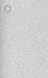
Label: camera_spot